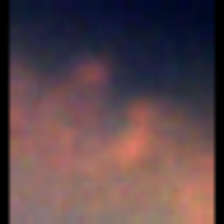
Taxon: Unknown_detritus
Group: Unknown